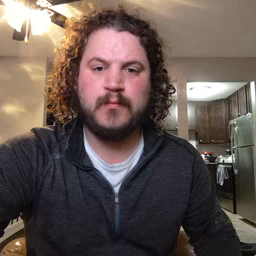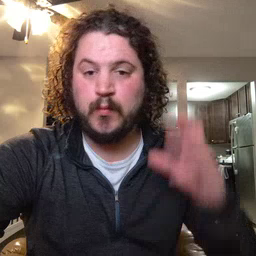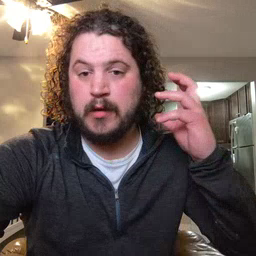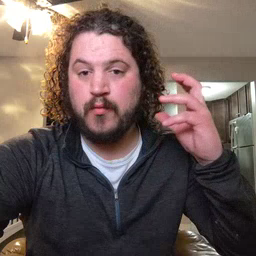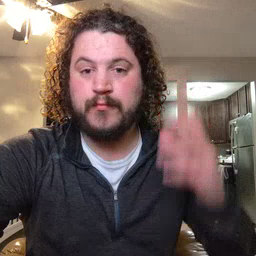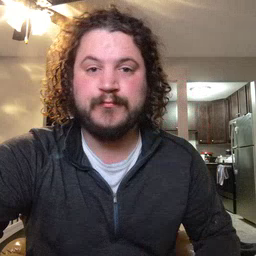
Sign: radio